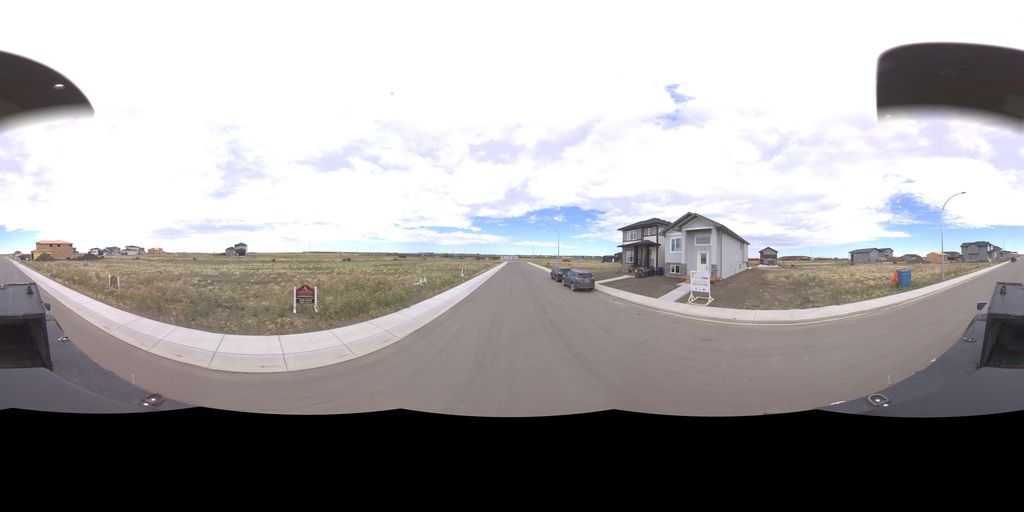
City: saskatoon